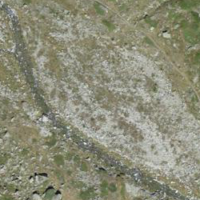
EUNIS habitat code: 31
Species observed at this site:
Oenanthe oenanthe